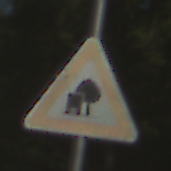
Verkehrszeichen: UnzureichendesLichtraumprofil
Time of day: MorningAfternoon
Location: Outdoor (Suburban)
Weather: Clear
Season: NotSpecified
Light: Natural